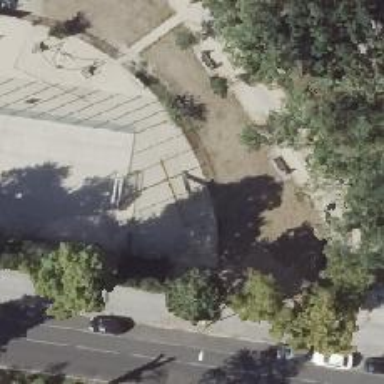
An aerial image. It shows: Playground with slide.